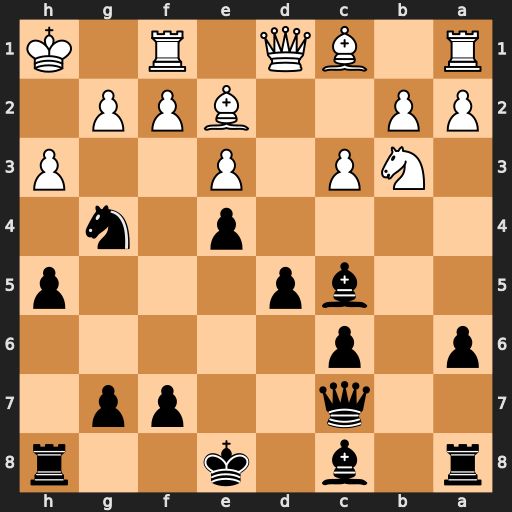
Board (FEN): r1b1k2r/2q2pp1/p1p5/2bp3p/4p1n1/1NP1P2P/PP2BPP1/R1BQ1R1K
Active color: b
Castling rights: kq
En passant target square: -
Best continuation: Qh2#